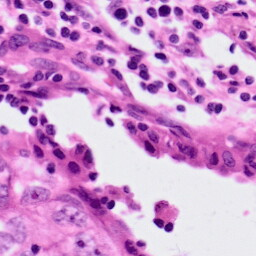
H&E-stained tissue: Lung